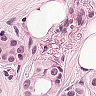
Metastatic tissue present: yes